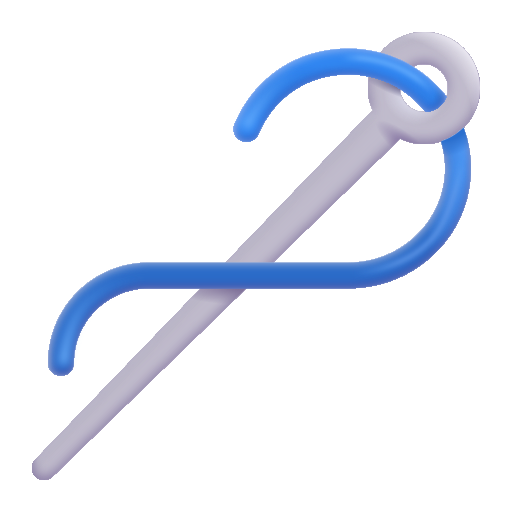
sewing needle color